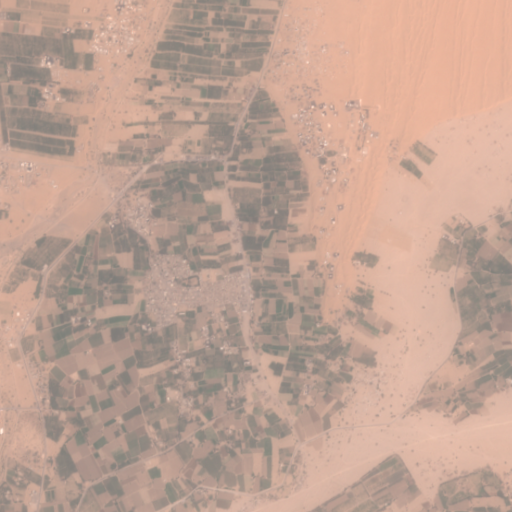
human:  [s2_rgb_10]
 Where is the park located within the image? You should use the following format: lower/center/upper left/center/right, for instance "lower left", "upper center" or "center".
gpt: The park is located in the center left of the image.
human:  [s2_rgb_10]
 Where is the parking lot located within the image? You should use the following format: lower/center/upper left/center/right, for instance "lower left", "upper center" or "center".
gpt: The parking lot is located in the upper center of the image.
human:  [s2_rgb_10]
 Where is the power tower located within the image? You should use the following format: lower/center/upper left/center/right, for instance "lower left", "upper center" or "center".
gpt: The power tower is located in the lower right of the image.
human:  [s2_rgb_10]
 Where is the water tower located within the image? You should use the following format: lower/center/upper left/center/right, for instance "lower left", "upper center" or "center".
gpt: The water tower is located in the lower left of the image.
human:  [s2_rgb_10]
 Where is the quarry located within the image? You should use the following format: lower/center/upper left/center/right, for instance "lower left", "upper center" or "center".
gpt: There is no quarry in the image.